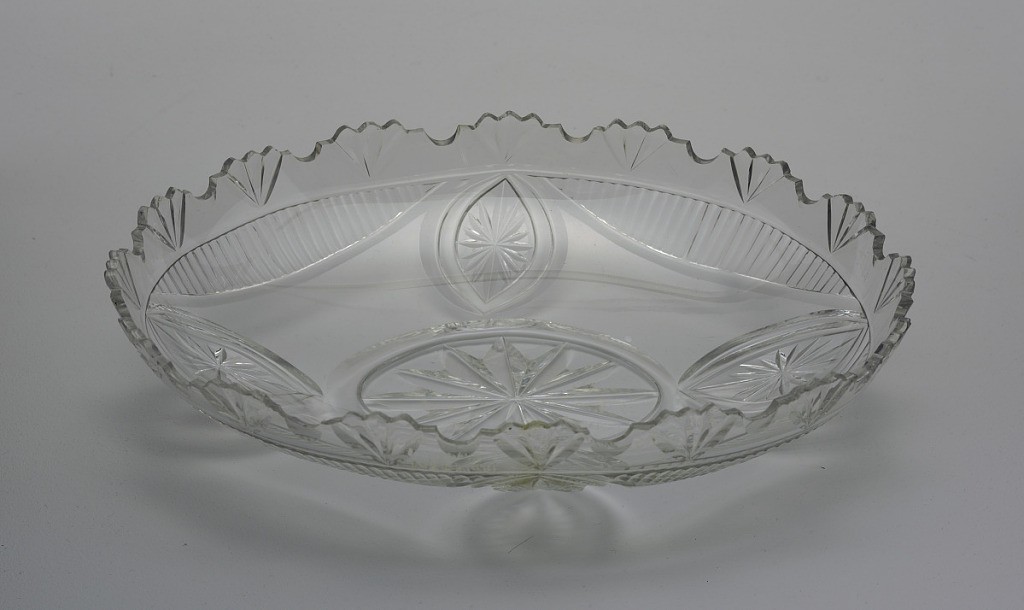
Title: Bowl
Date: ca. 1810–15
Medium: Glass
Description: Shallow oval bowl with shaped rim; fan cutting on rim, central oval medallion with four smaller ones surrounding, all cut with stars; 4 swags cut with vertical flutes hang below lip.